Question: I am having problems accessing a text field on a web site. What code would I write to input data into the input field 'txtUser'?

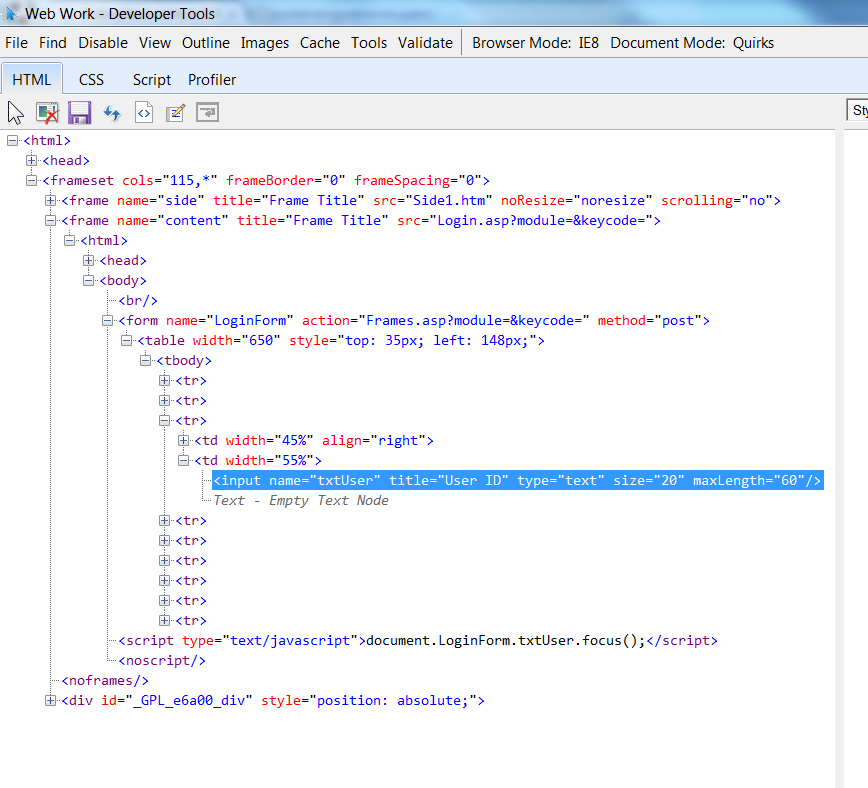
Answer: You have to explicitly say the text field is in a frame:
'''
browser.frame(:name => "content").text_field(:name => "txtUser").set "Lorem Ipsum"
'''